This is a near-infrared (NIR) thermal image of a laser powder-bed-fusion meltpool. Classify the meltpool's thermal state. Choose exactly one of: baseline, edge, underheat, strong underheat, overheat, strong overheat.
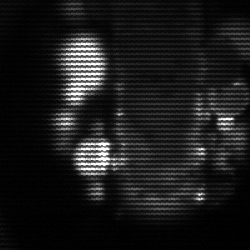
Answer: strong underheat